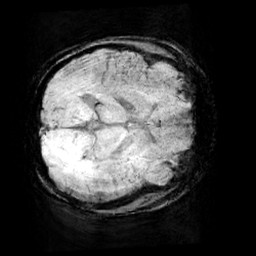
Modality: minIP
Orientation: axial
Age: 13
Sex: female
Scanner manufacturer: siemens
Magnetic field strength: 3 T
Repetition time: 0.027 s
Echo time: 0.02 s